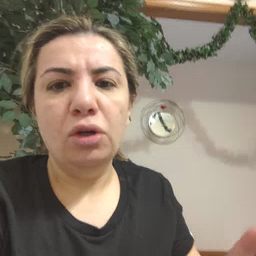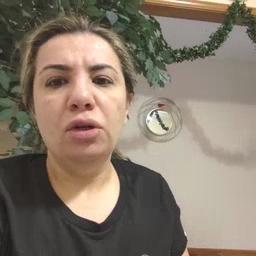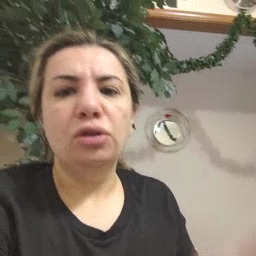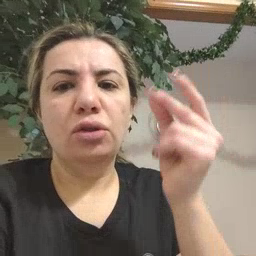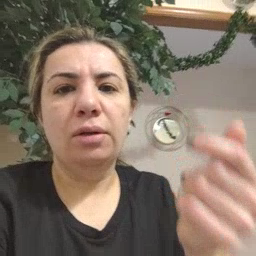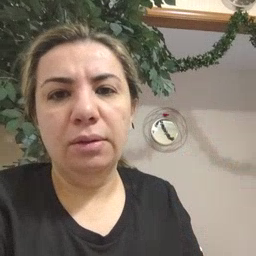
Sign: dog